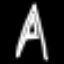
Label: The Eiffel Tower